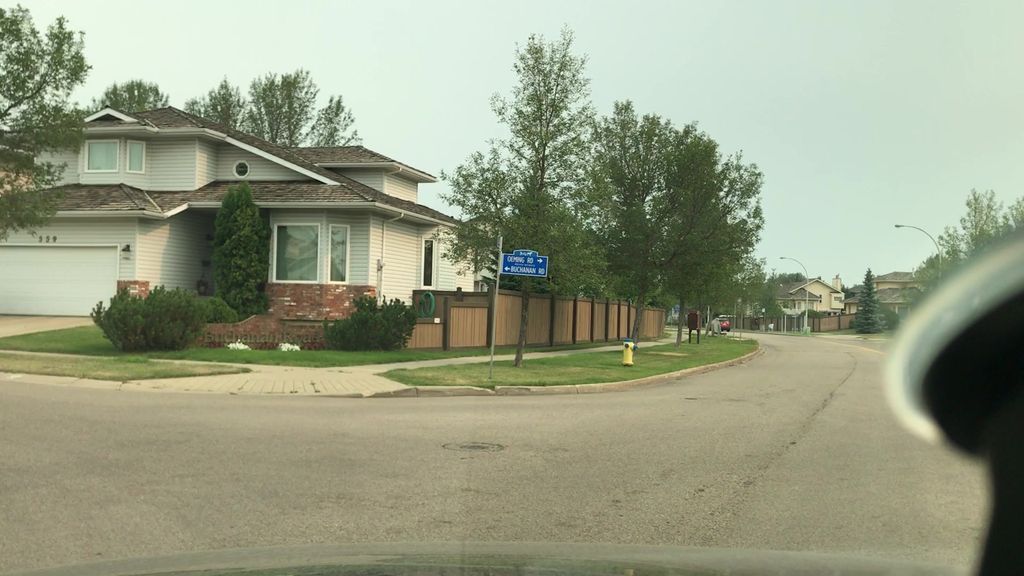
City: edmonton